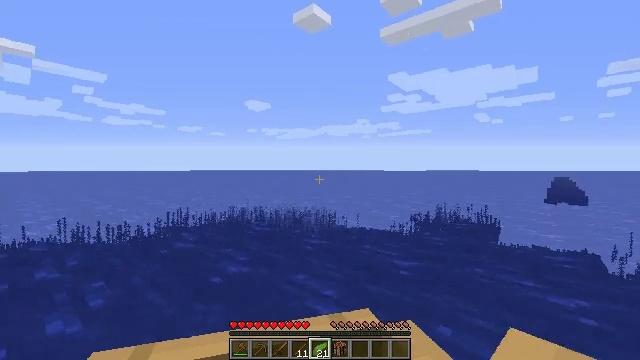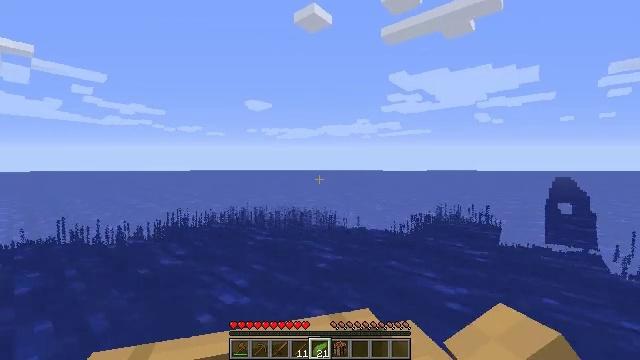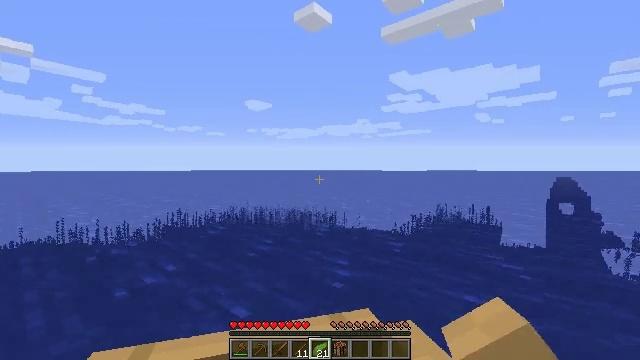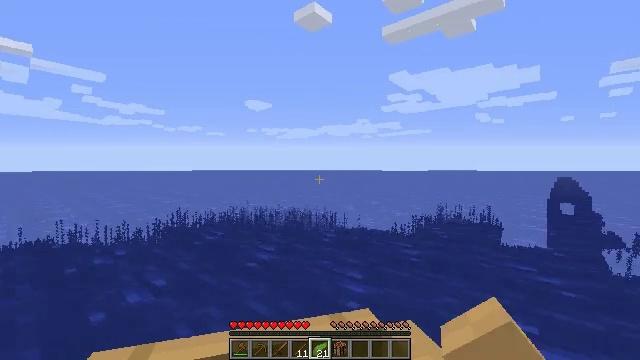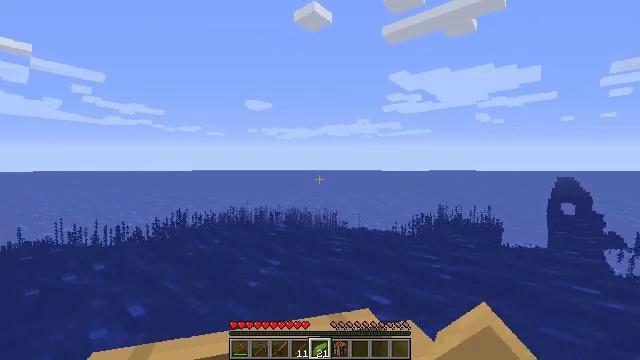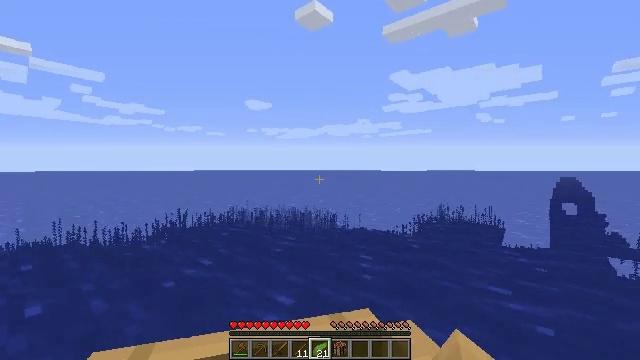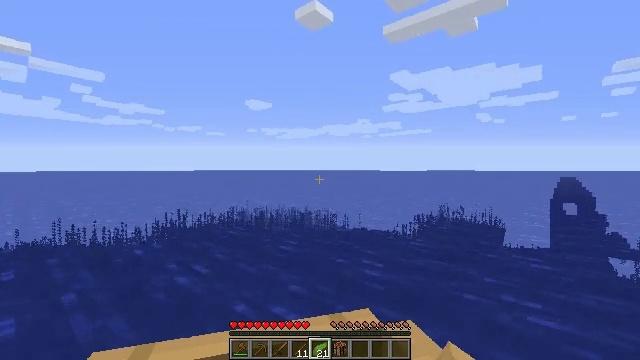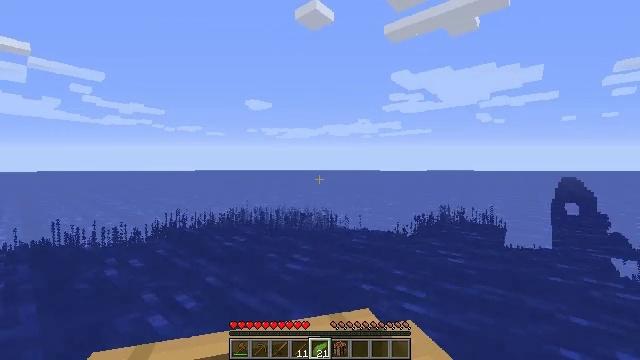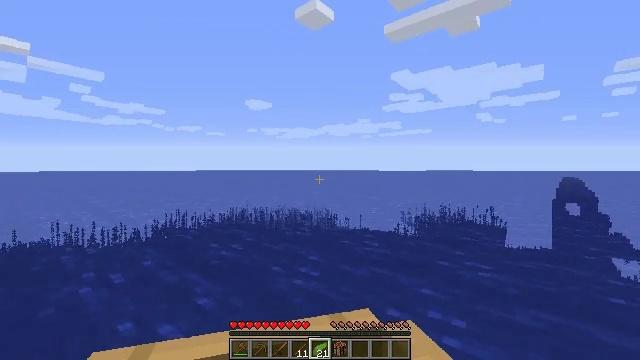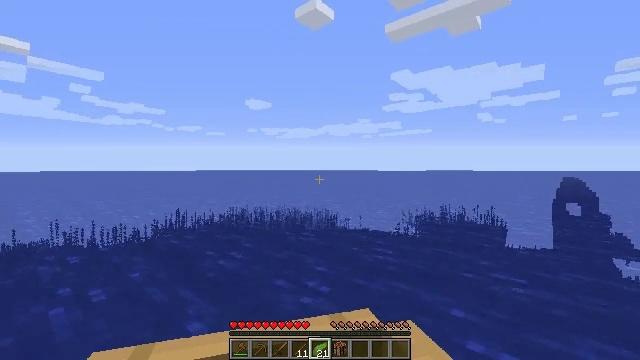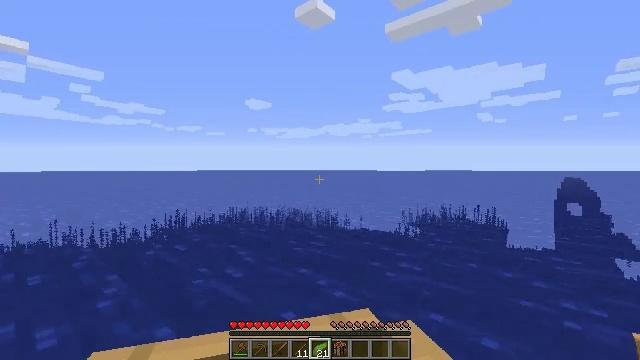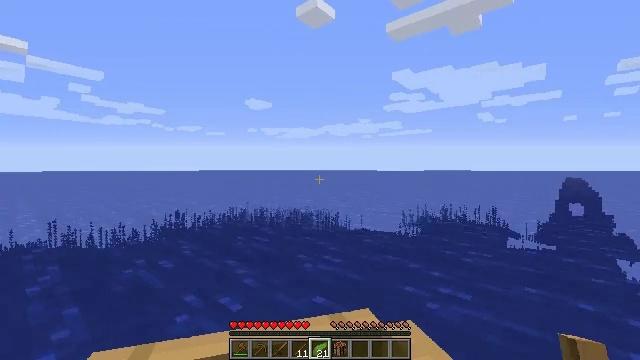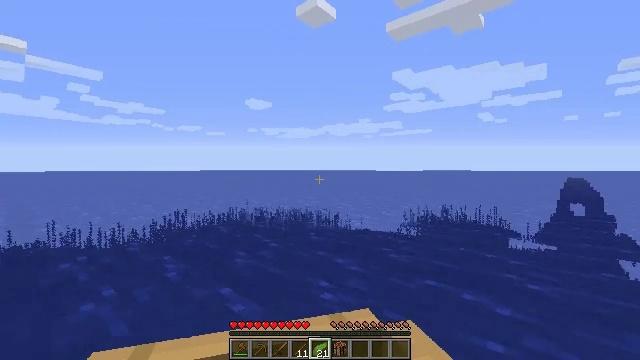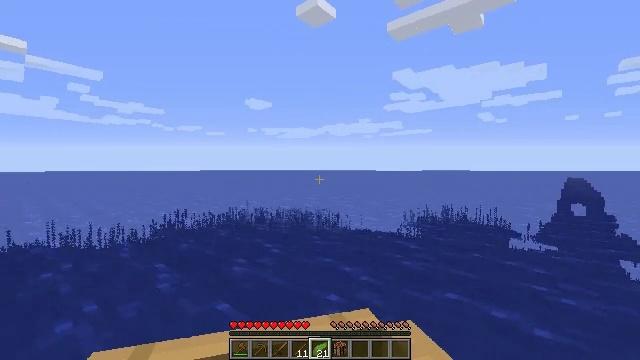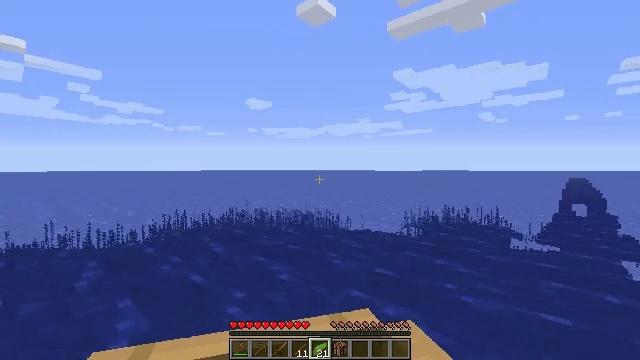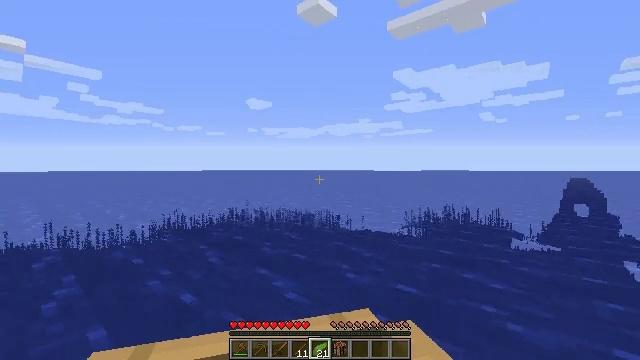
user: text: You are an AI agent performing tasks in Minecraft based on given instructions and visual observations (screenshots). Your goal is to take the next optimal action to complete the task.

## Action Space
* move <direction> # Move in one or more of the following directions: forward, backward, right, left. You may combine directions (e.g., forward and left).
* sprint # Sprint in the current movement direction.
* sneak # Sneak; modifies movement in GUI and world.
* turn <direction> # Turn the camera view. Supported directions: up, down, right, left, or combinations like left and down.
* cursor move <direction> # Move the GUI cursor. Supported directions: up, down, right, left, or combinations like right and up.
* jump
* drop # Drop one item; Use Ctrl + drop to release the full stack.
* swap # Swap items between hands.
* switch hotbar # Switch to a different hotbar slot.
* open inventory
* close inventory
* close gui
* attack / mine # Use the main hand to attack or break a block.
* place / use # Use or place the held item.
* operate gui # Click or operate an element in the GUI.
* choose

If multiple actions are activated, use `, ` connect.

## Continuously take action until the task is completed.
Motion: motion action
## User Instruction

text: Drop kelp from the inventory.
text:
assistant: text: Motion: move forward
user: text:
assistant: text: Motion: move forward
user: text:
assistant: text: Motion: move forward
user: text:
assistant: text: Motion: move forward
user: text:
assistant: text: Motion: move forward
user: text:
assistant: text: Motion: move forward
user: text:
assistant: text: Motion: move forward
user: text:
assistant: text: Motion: move forward
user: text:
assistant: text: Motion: move forward
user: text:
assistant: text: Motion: move forward
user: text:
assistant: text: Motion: move forward
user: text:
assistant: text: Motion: move forward
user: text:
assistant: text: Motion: move forward
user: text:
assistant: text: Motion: move forward
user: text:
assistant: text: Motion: move forward
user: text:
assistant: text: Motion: move forward
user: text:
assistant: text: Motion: move forward
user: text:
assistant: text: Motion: move forward
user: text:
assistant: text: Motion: move forward
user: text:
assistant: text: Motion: move forward
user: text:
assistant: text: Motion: move forward
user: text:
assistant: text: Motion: move forward
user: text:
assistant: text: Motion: move forward
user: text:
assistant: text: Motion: move forward
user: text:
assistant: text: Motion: move forward
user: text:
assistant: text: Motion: move forward
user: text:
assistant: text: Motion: move forward
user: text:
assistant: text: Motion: move forward
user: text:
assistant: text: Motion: move forward
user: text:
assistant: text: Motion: move forward